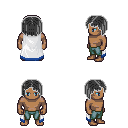
a pixel art fantasy rpg character, male body template, human, dark skin, white trimmed cape, teal pants, gray pageboy hairstyle, four views (front, back, left, right), 2x2 character sprite sheet, small pixel art, hard edges, no anti-aliasing